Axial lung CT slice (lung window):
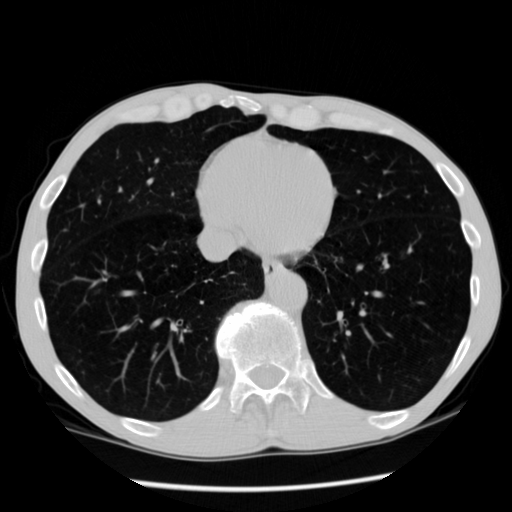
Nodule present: no